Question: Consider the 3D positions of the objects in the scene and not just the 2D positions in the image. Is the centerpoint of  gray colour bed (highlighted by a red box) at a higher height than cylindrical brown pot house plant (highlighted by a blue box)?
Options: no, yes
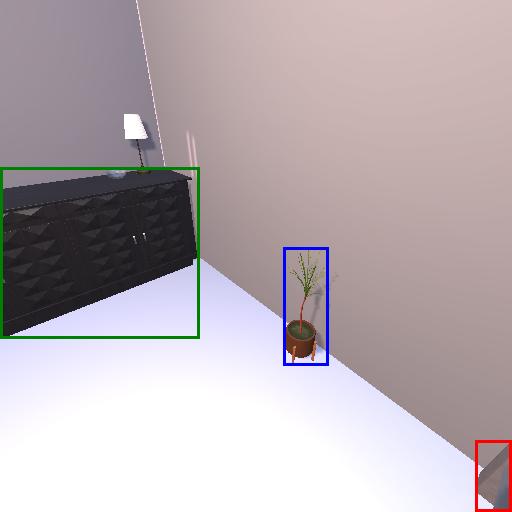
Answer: no